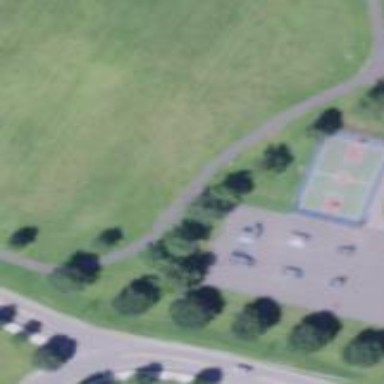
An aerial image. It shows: Tennis court on pitch.